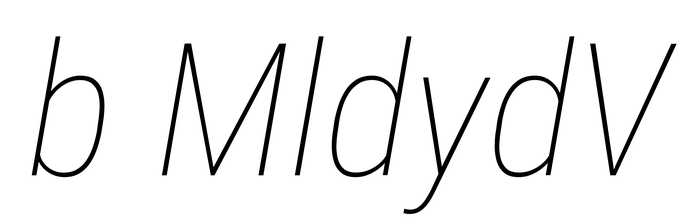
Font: Roboto-Italic_Condensed_Thin_Italic